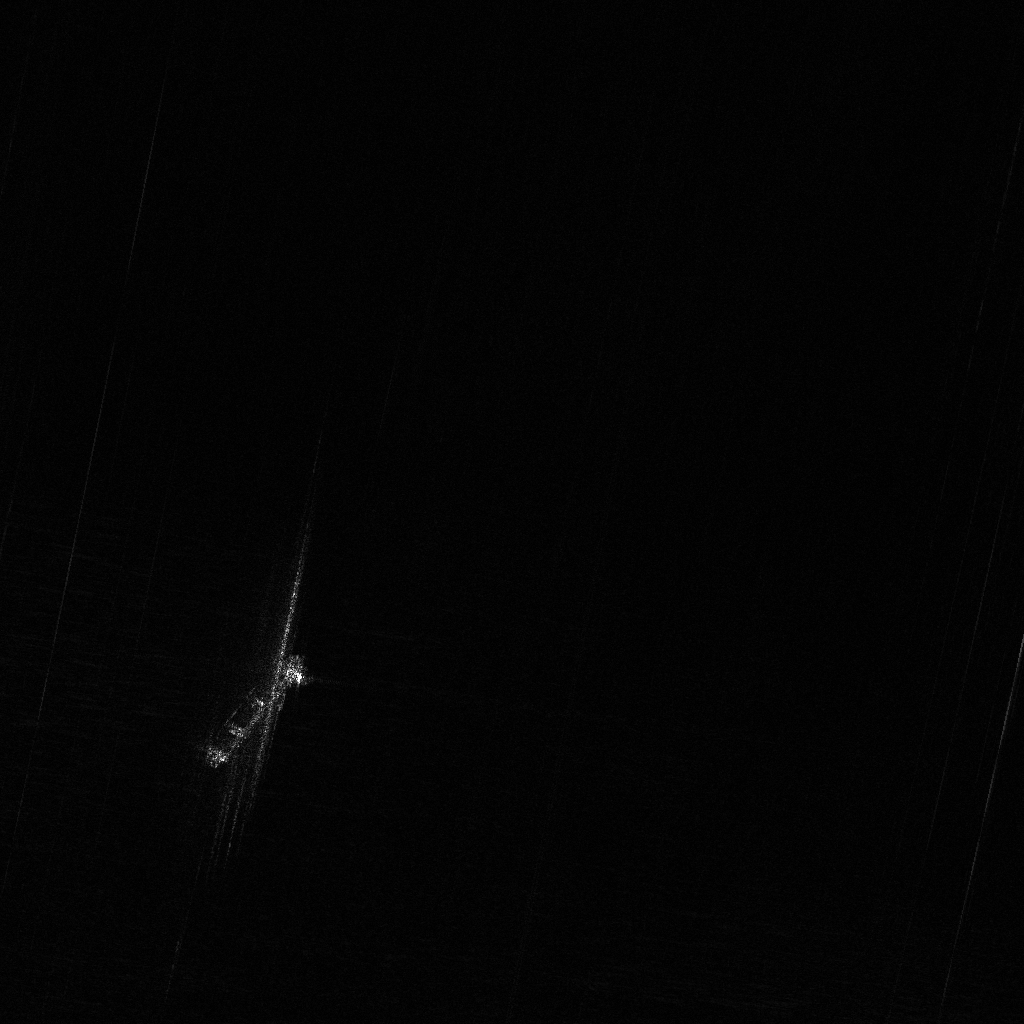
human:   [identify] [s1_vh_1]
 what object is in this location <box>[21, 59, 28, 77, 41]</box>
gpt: <ref>1 large ore-oil at the left</ref>